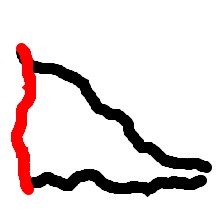
Shape: triangle